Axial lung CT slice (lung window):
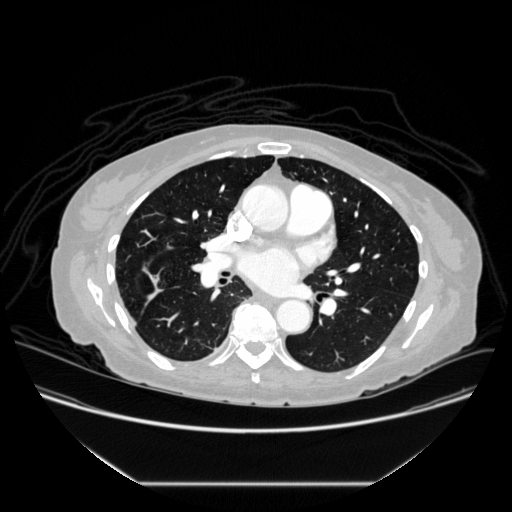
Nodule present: no